Field crop: maize
Growth stage: 2
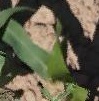
Species: maize